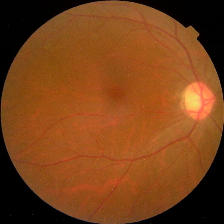
Diabetic retinopathy grade: No DR